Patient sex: M
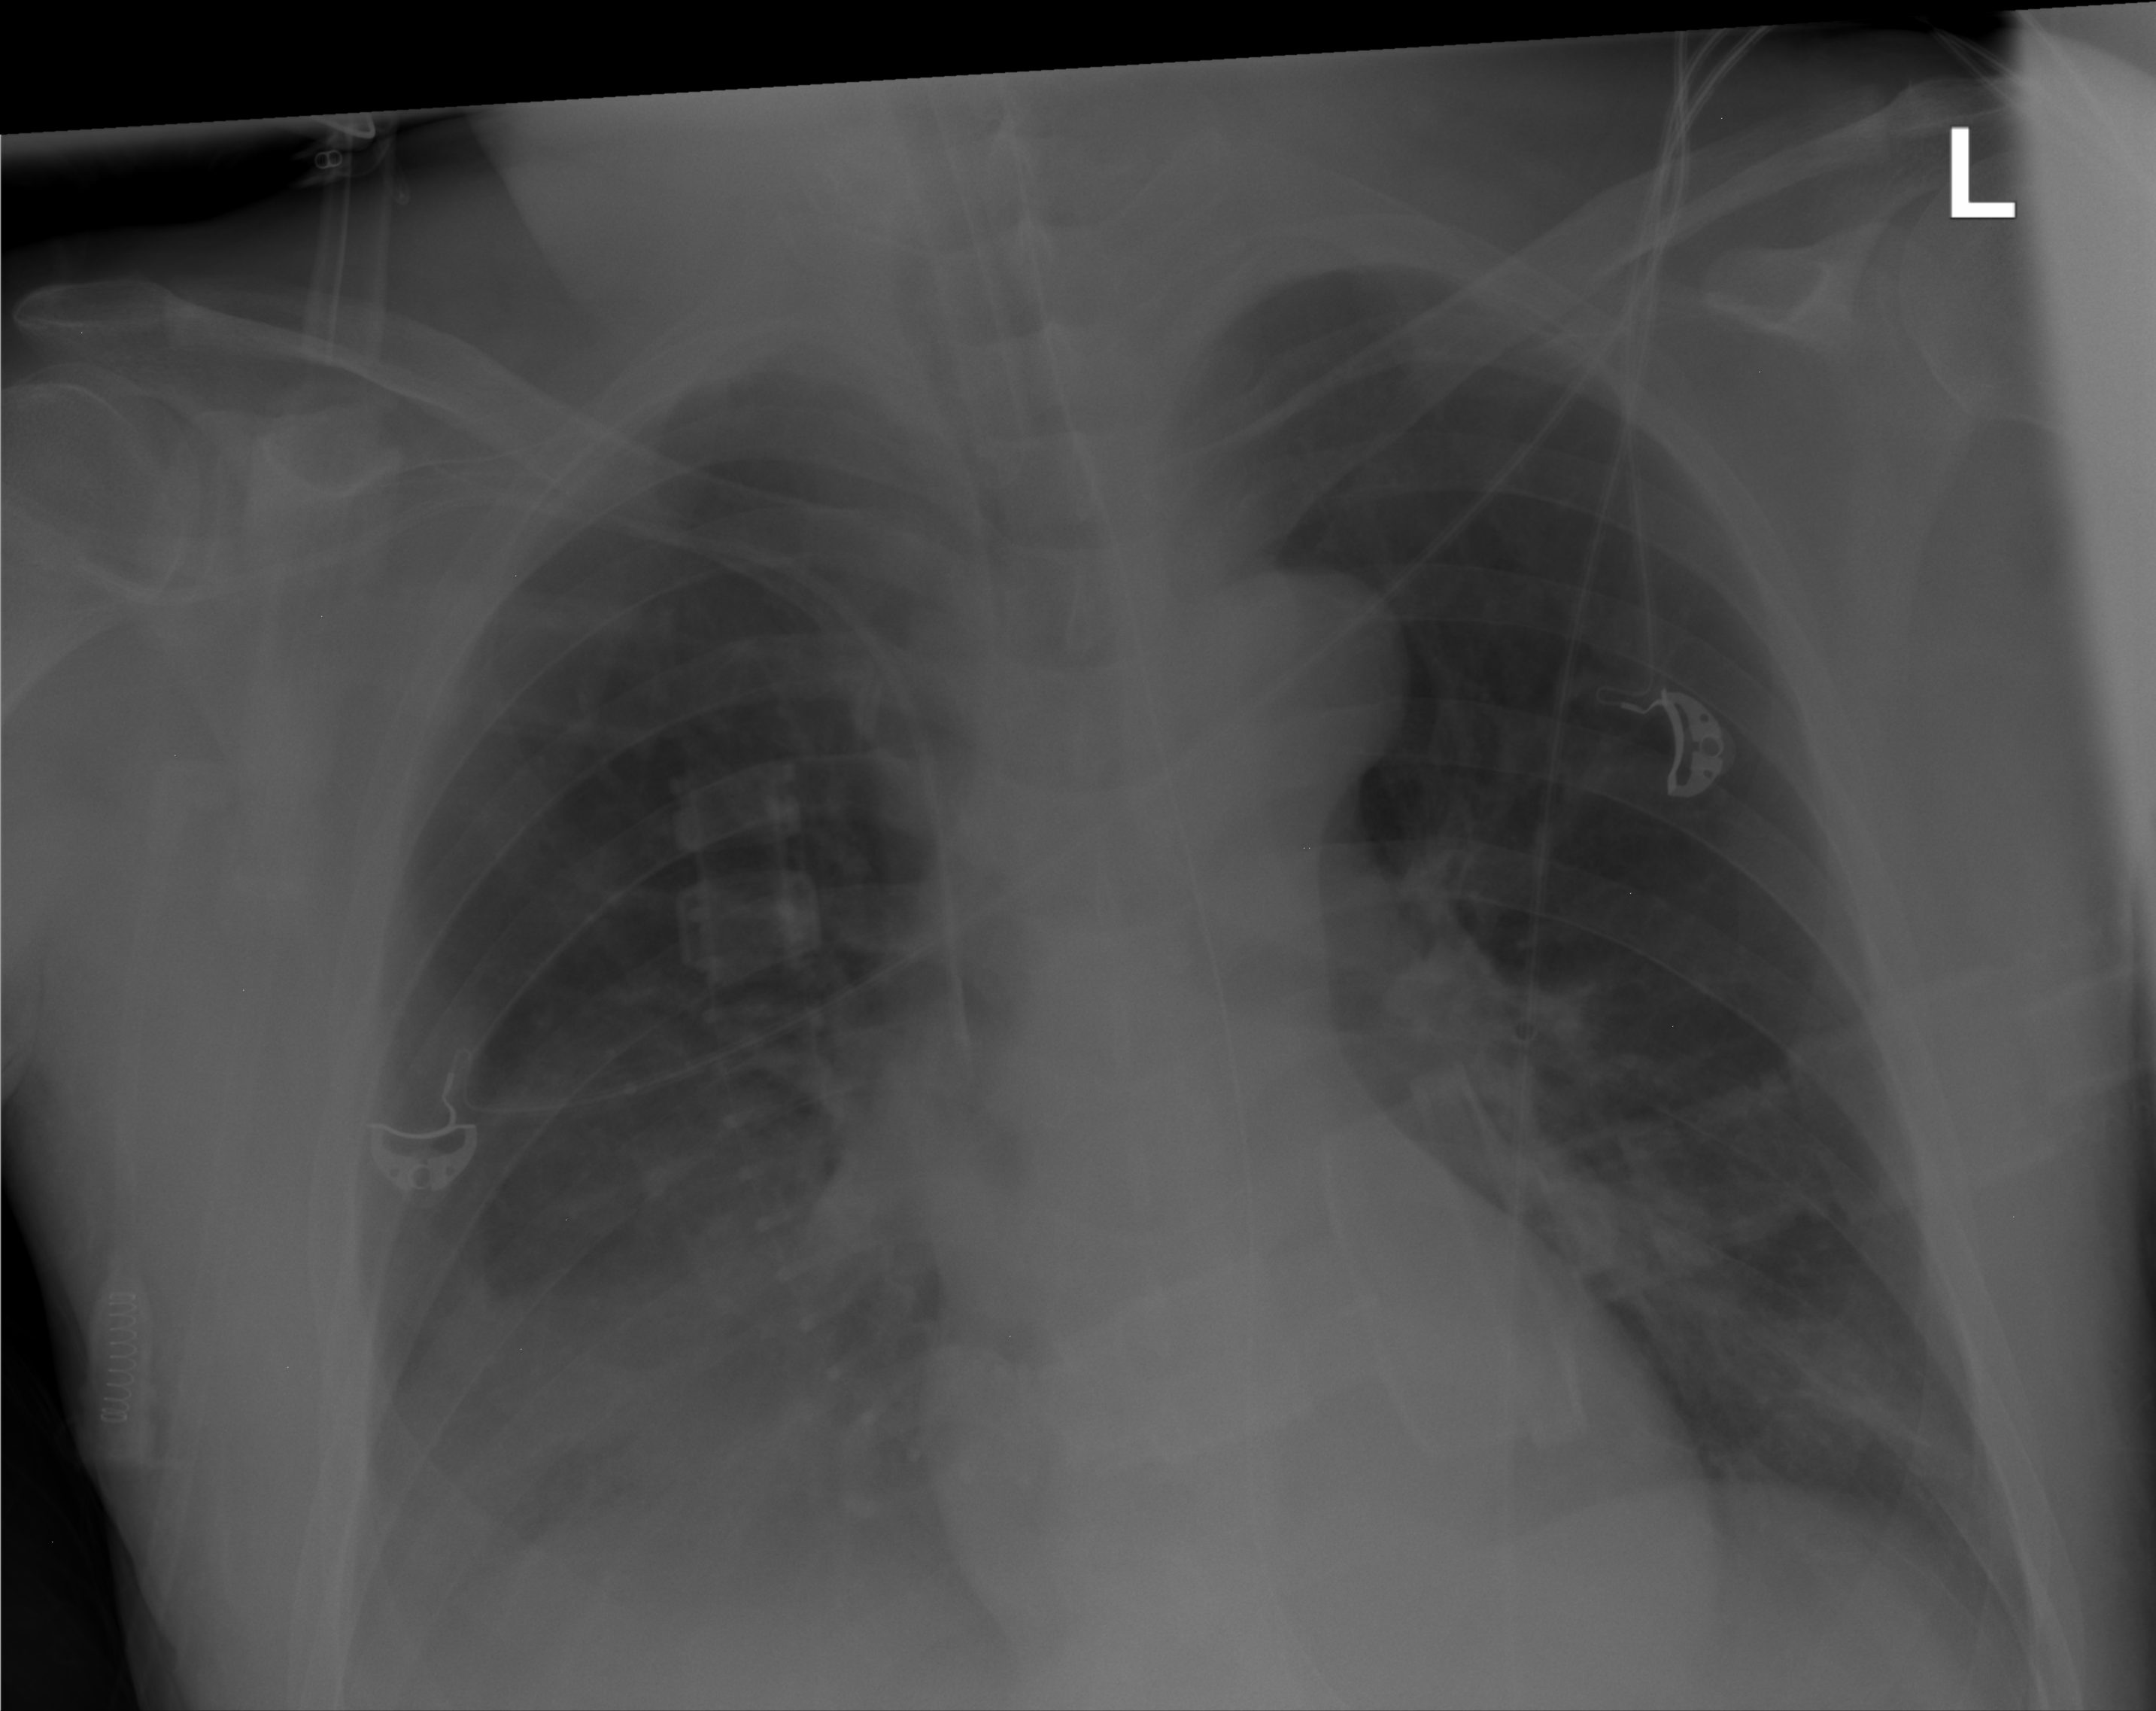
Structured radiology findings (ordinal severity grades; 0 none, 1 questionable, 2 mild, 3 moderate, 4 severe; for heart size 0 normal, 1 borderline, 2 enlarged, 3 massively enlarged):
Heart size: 0
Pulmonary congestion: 0
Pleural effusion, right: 2
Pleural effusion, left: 0
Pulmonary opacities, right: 2
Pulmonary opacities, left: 0
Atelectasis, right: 2
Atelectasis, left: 2